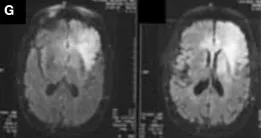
T1 post-gadolinium images. Of the patient at increasing days post-admission (P. Increasing FLAIR signal and increasing size of the enhancing lesion on T1 post-gadolinium of the left frontal lobe are again noted on post-admission day 45 and post-acyclovir day 17 (G,H).
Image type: radiology (mri)